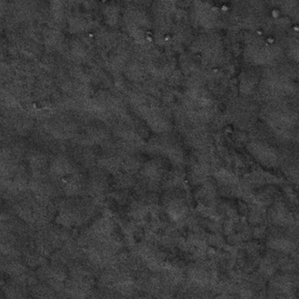
Label: frost